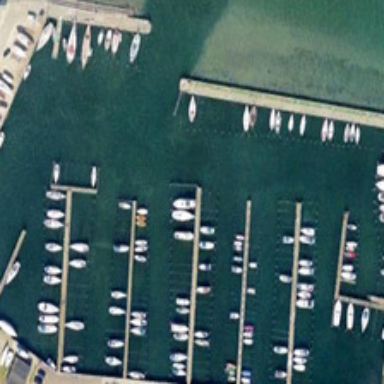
Many boats are in a port .